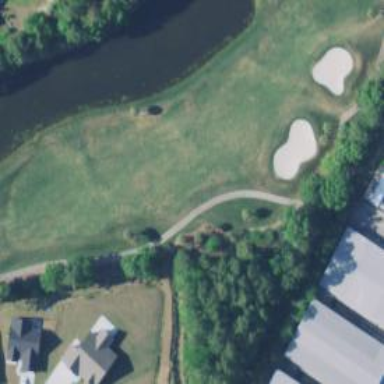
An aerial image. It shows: View of golf hole.